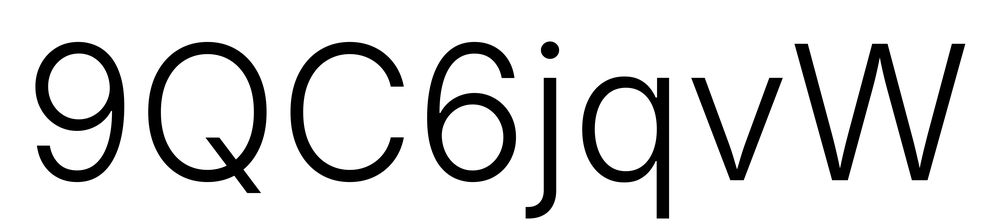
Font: Inter_Light